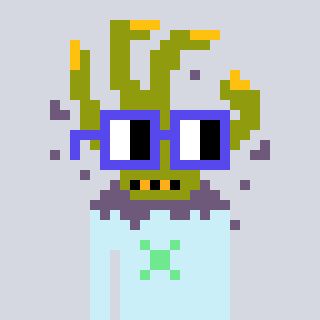
a pixel art character with square blue glasses, a zombie-hand-shaped head and a cold-colored body on a cool background